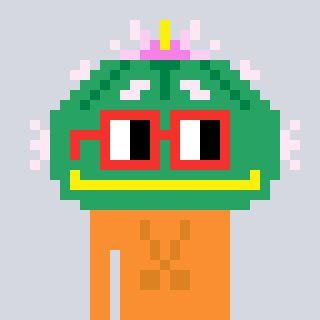
a pixel art character with square red glasses, a peyote-shaped head and a orange-colored body on a cool background